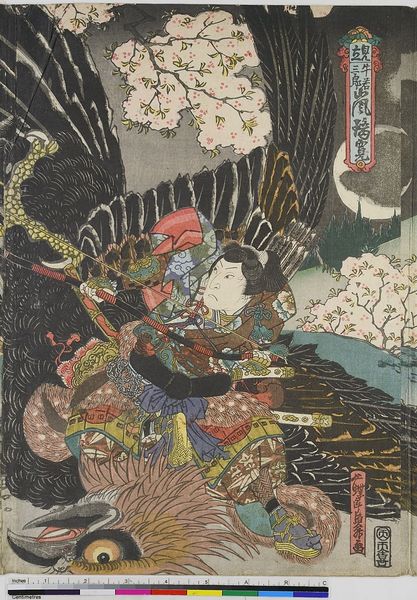
Titel: Parodie: Der Schauspieler Arashi Rikan II als Ushiwaka Saburo
Künstler: Utagawa Sadamasu
Standort: Hamburg
Institution: Museum für Kunst und Gewerbe Hamburg
Schlagwörter: adler, baum, blau, blätter, kampf, laub, vogel, wasser, gelb, äste, orange, blüte, blüten, rot, ast, strauch, blatt, holzschnitt, japan, bogen, grafik, inschrift, schriftzeichen, frühling, blühen, mond, asien, druckgraphik, druckgrafik, stempel, schuh, jagd, blat, china, fabelwesen, greifvogel, töten, zeit, schauspieler, schütze, pfeil, mai, ungeheuer, kirschbaum, farbholzschnitt, kirsch, monster, schauspielerin, maßstab, fabeltier, kirschblüte, samurai, fabeltiere, zwitterwesen, monstrum, kabuki, edo, reproduktionen, tgrün, druckerzeugnisse, bäume, sträucher, ukiyo